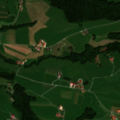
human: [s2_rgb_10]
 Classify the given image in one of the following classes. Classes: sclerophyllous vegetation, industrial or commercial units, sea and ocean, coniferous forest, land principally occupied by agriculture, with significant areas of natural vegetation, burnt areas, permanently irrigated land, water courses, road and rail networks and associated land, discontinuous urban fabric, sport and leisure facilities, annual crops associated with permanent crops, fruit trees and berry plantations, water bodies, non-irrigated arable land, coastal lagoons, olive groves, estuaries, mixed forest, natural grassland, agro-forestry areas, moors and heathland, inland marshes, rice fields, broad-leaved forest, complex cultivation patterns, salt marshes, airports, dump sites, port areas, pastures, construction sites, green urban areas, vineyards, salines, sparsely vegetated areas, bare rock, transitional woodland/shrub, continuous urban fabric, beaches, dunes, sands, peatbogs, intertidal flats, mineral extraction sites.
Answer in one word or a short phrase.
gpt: pastures, land principally occupied by agriculture, with significant areas of natural vegetation, mixed forest